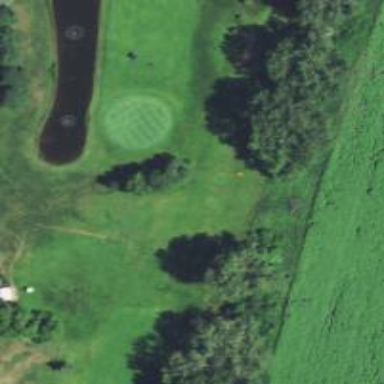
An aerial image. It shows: View of golf hole.